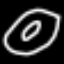
Label: donut